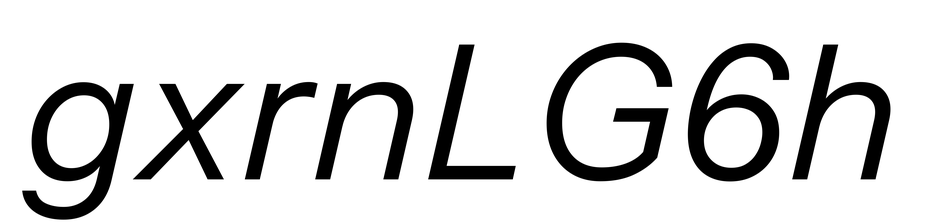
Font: InstrumentSans-Italic_Italic